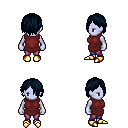
a pixel art fantasy rpg character, female body template, dark elf, purple skin, maroon tunic, magenta pants, raven bangs hairstyle, gold boots, four views (front, back, left, right), 2x2 character sprite sheet, small pixel art, hard edges, no anti-aliasing